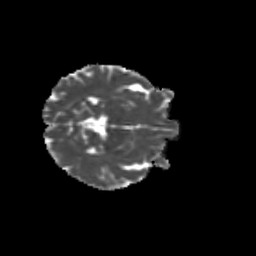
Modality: MD
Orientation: axial
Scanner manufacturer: siemens
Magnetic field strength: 3 T
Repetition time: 9.2 s
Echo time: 0.084 s